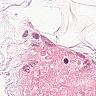
Metastatic tissue present: no